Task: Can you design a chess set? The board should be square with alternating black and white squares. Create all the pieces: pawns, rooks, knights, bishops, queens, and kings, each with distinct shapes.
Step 4444:
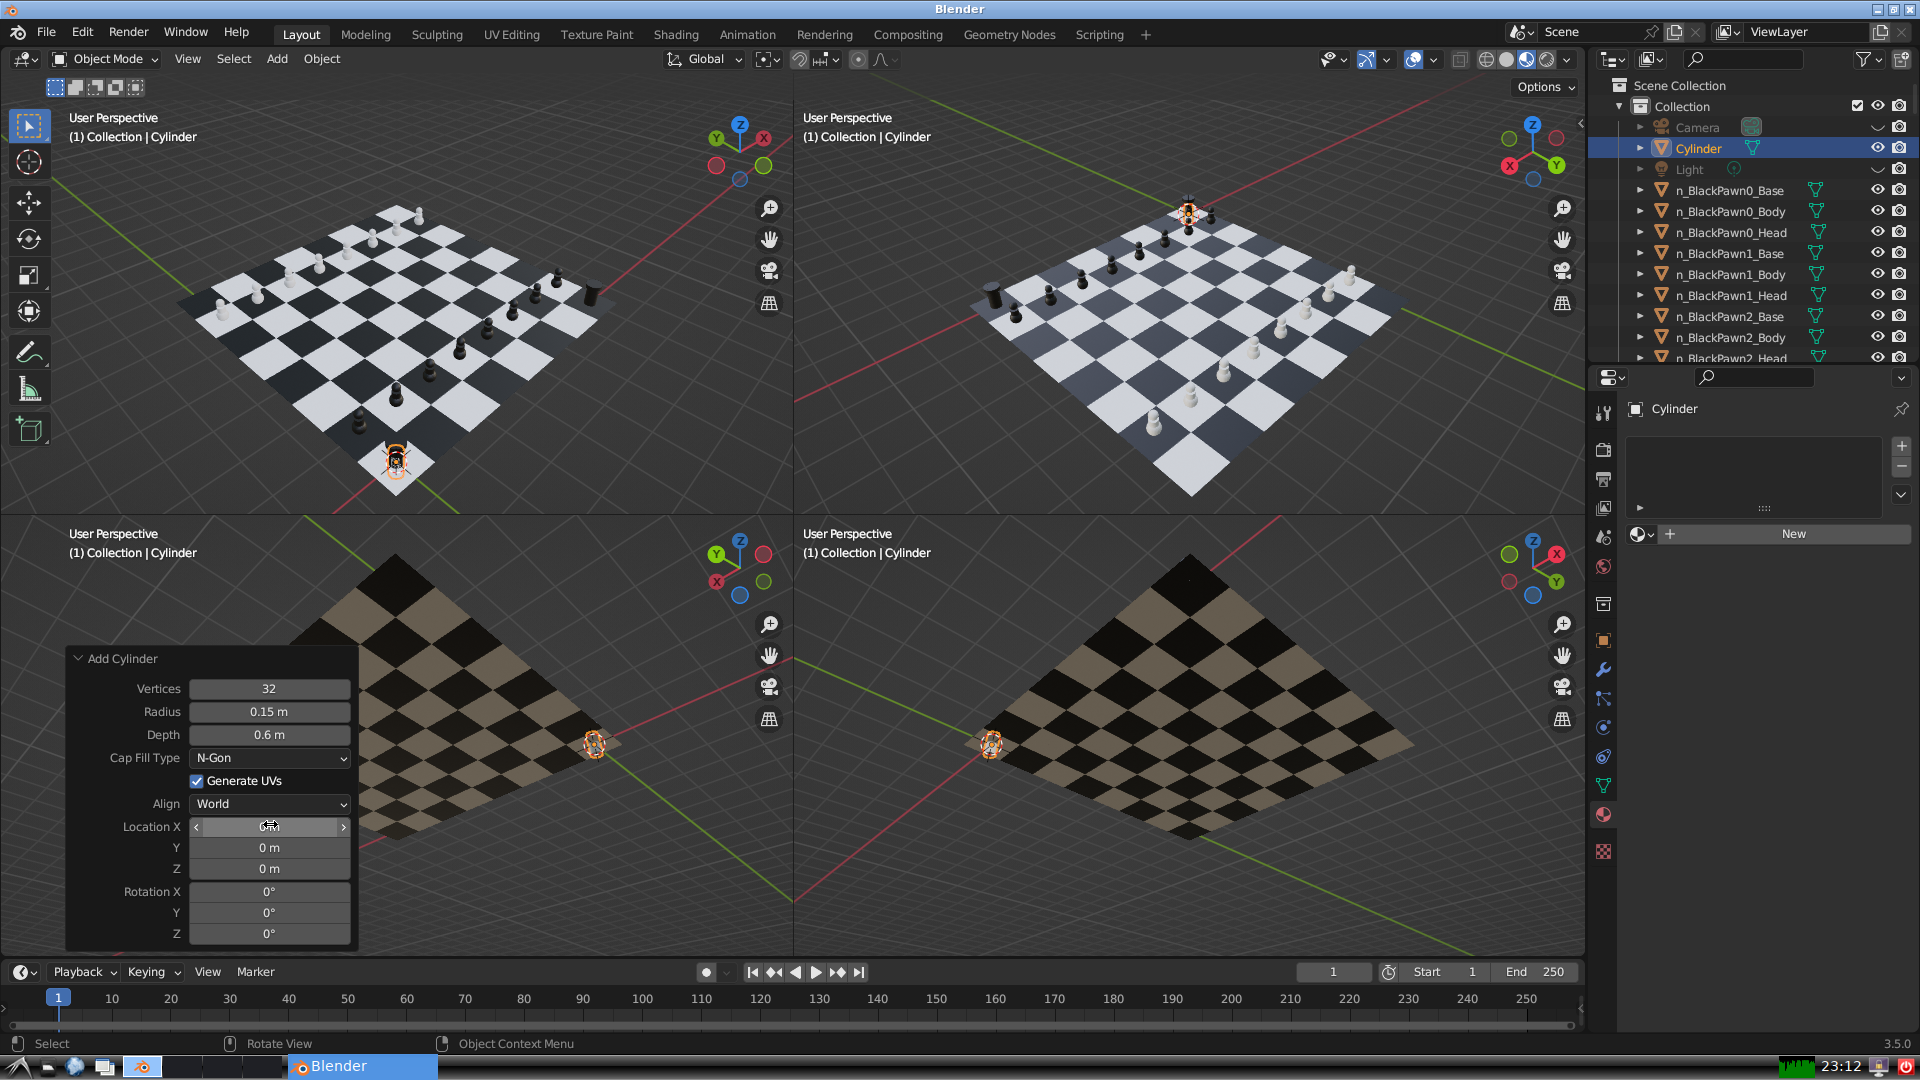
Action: {"mouse_move": [270, 844]}